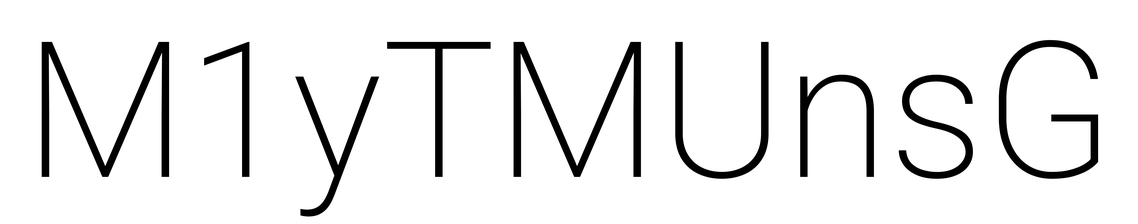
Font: Roboto_ExtraLight